Question: I am trying to make the button align up with the textbox, but I can not get it to work, if you need more code, I will be glad to post it :)

Here is my code: <URL>
'''
<table class="chatMain" width="100%" height="100%" cellpadding="10" cellspacing="0" border="0">
<tr>
<td align="center" class="MainView" valign="middle">1</td>
<td align="center" valign="middle" class="SideAd" width="185px" rowspan="3">AD</td>
</tr>
<tr>
<td align="center" class="controls" valign="middle">
<textarea class="chatInput"></textarea>
<button type="submit">Send</button>
</td>
</tr>
</table>
'''
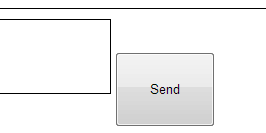
Answer: Try to add 'vertical-align: middle' to form elements themselves.
Entire contents (as a solid thing) of table cell are vertically aligned within the cell while mutual aligning of each inline element inside contents is specified via 'vertical-align' of these inline elements, not table cell.